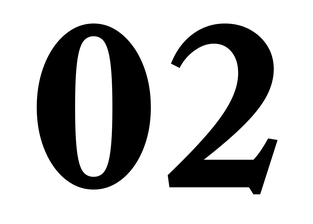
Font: LibreCaslonText_Bold